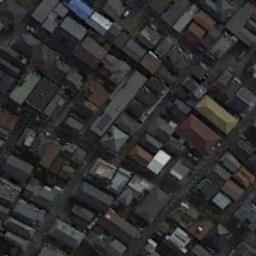
Label: residential